Question: What I am trying to do is to transfer an image of the client's screen to the server.
To do so, in the client side, I get the screen's image, convert it to byte array and send the byte array to the server over TCP sockets.
In the server side, I convert the byte array from the client to image and put it in pictureBox.
Well, the result seems to be cool on the client side, but the picture I get on the server side is distorted:

The right picture is the client side (saves the screen and sends it to the server),
and the server side is on the left.
As you can see on the server's side, the picutre is not full.
I am using these codes to send an image, recieve the image and to convert (byte > image || image > byte):
'''
private Image getScreen()
{
Size s = Screen.PrimaryScreen.Bounds.Size;
Bitmap b = new Bitmap(s.Height, s.Width);
Graphics g = Graphics.FromImage(b);
g.CopyFromScreen(0, 0, 0, 0, s);
return b;
}
private byte[] BmpToBytes(Image bmp)
{
MemoryStream ms = new MemoryStream();
bmp.Save(ms, ImageFormat.Jpeg);
byte[] bmpBytes = ms.GetBuffer();
bmp.Dispose();
ms.Close();
return bmpBytes;
}
private Image BytesToImg(byte[] bmpBytes)
{
MemoryStream ms = new MemoryStream(bmpBytes);
Image img = Image.FromStream(ms);
return img;
}
Client side:
private void SendScreenToServer()
{
while (true)
{
byte[] sendBytes = new byte[12500];
sendBytes = BmpToBytes(getScreen());
pictureBox1.Image = getScreen();
serverStream.Write(sendBytes, 0, sendBytes.Length);
serverStream.Flush();
}
}
Server side:
private void GetScreenFromClient()
{
while (true)
{
byte[] bytesFrom = new byte[12500];
networkStream.Read(bytesFrom, 0, clientSocket.ReceiveBufferSize);
try
{
pictureBox1.Image = BytesToImg(bytesFrom);
}
catch { }
}
}
'''
Anyone has idea what am I doing wrong? or is there any other option to transfer image over sockets?
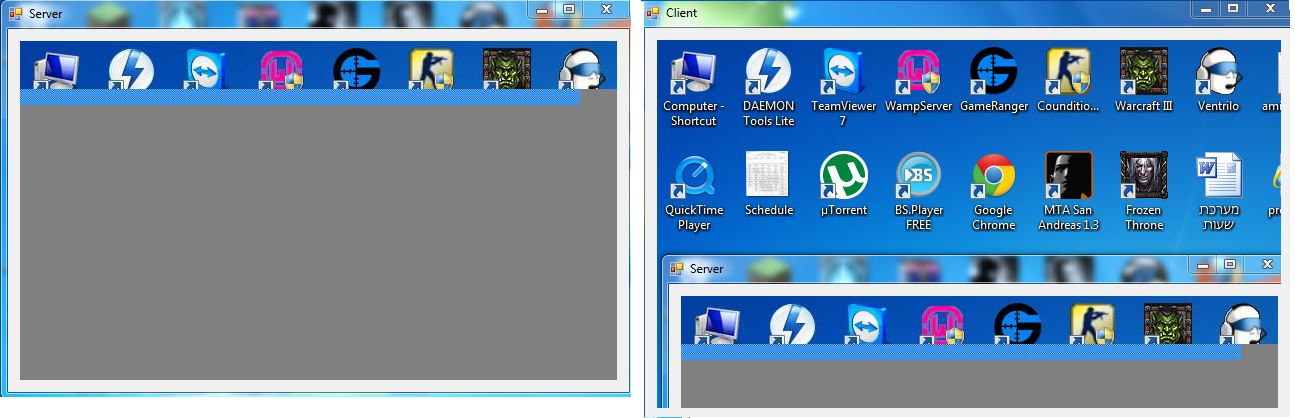
Answer: I'll make a guess blindly, since you haven't shown us the code you use for transfer images.
'stream.Read(buffer,start,length)' does not guarantee that you will get 'length' bytes, instead it is upper limit not to overflow the buffer. You should check the return value which gives the number of bytes read.
EDIT
check what 'networkStream.Read(bytesFrom, 0, clientSocket.ReceiveBufferSize)' returns. it is probably less than 12500.
You may also need to send the image's size before sending the image to be able to know how many bytes to read from the stream exactly.